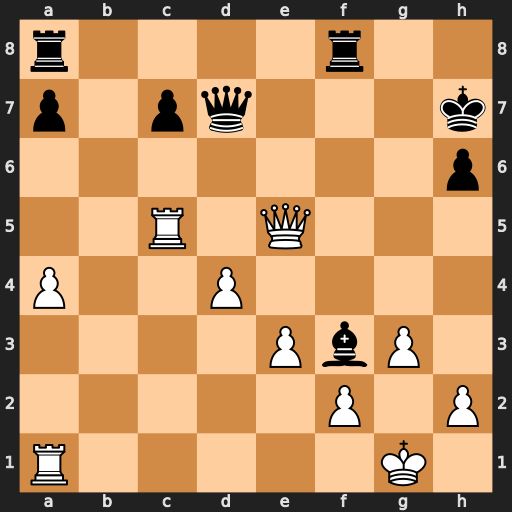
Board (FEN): r4r2/p1pq3k/7p/2R1Q3/P2P4/4PbP1/5P1P/R5K1
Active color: w
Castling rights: -
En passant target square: -
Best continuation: Rxc7 Qxc7 Qxc7+